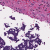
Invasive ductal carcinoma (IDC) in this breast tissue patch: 1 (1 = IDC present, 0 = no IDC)